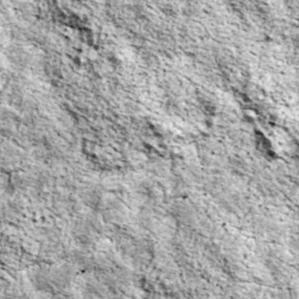
Label: non_frost